Aerial crown-view tile of a tropical tree (Barro Colorado Island, Panama), acquired 20250217:
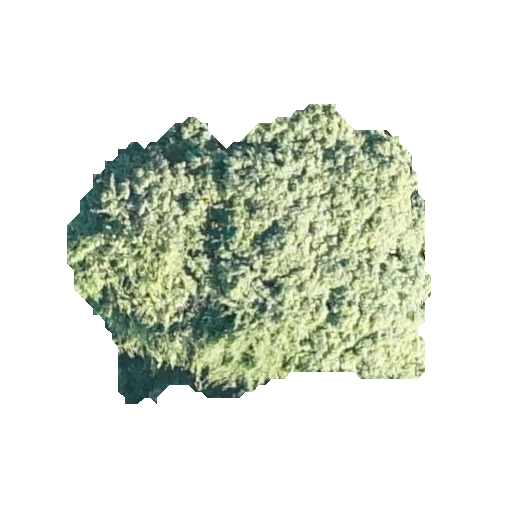
Species: Lonchocarpus heptaphyllus
GBIF accepted scientific name: Lonchocarpus heptaphyllus
Crown area: 121.885 m²